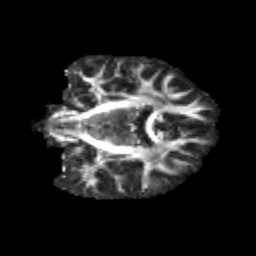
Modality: FA
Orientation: coronal
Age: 13
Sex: female
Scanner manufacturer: siemens
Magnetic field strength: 3 T
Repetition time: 3.8 s
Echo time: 0.07 s